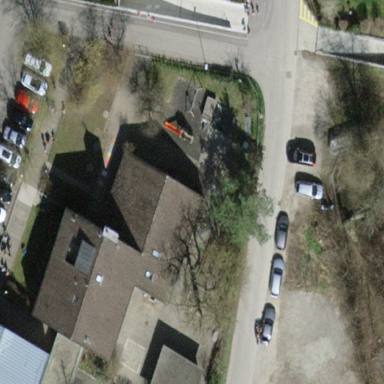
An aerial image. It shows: Kindergarten building.